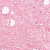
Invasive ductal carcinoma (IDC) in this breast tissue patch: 0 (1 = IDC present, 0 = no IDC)